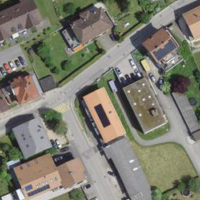
EUNIS habitat code: 54
Species observed at this site:
Cardamine heptaphylla